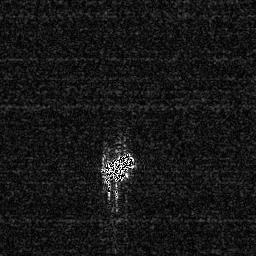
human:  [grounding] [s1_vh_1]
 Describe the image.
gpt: In the satellite image, there is  <ref>1 medium ship </ref> <box>[[37, 58, 52, 72, 0]]</box> located at center.